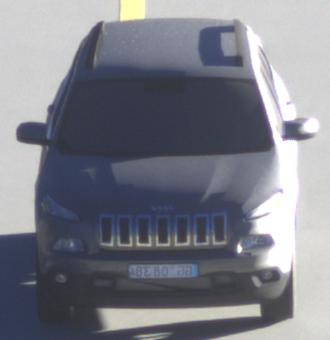
Make: Jeep
Model: Cherokee 3.2 V6 Pentastar
Detailed model: Cherokee (KL)
Model produced from: 2014/07
Model produced until: 2015/07
Doors: 5
Color: gray
Road condition: dry road
Daytime: sunrise or sunset
Contrast: high contrast